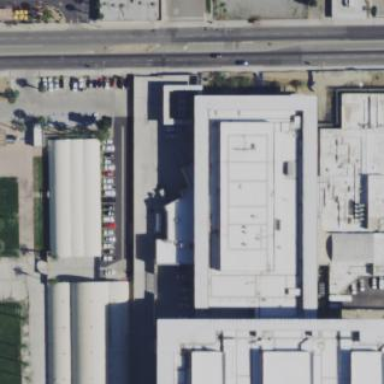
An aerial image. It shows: Prison.